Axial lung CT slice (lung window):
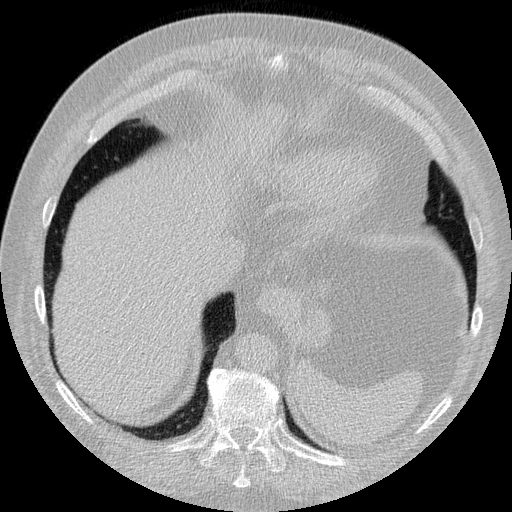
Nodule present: no